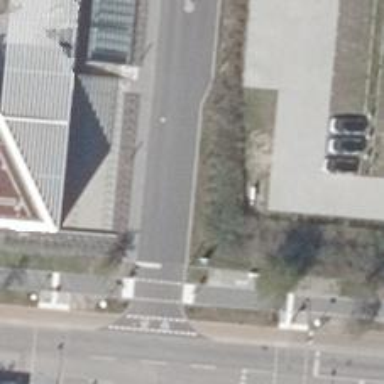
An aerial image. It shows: Service road with asphalt surface. There is sidewalk on the left side.